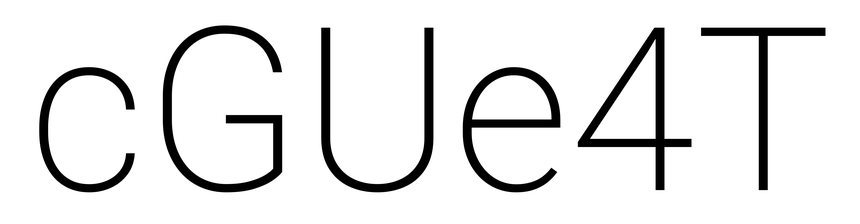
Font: Roboto_ExtraLight